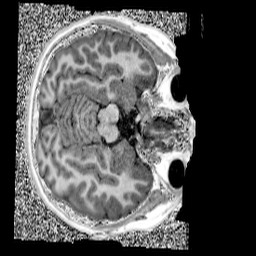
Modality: UNIT1
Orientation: axial
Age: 10
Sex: female
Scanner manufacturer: siemens
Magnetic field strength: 3 T
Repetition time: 4 s
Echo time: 0.00299 s